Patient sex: M
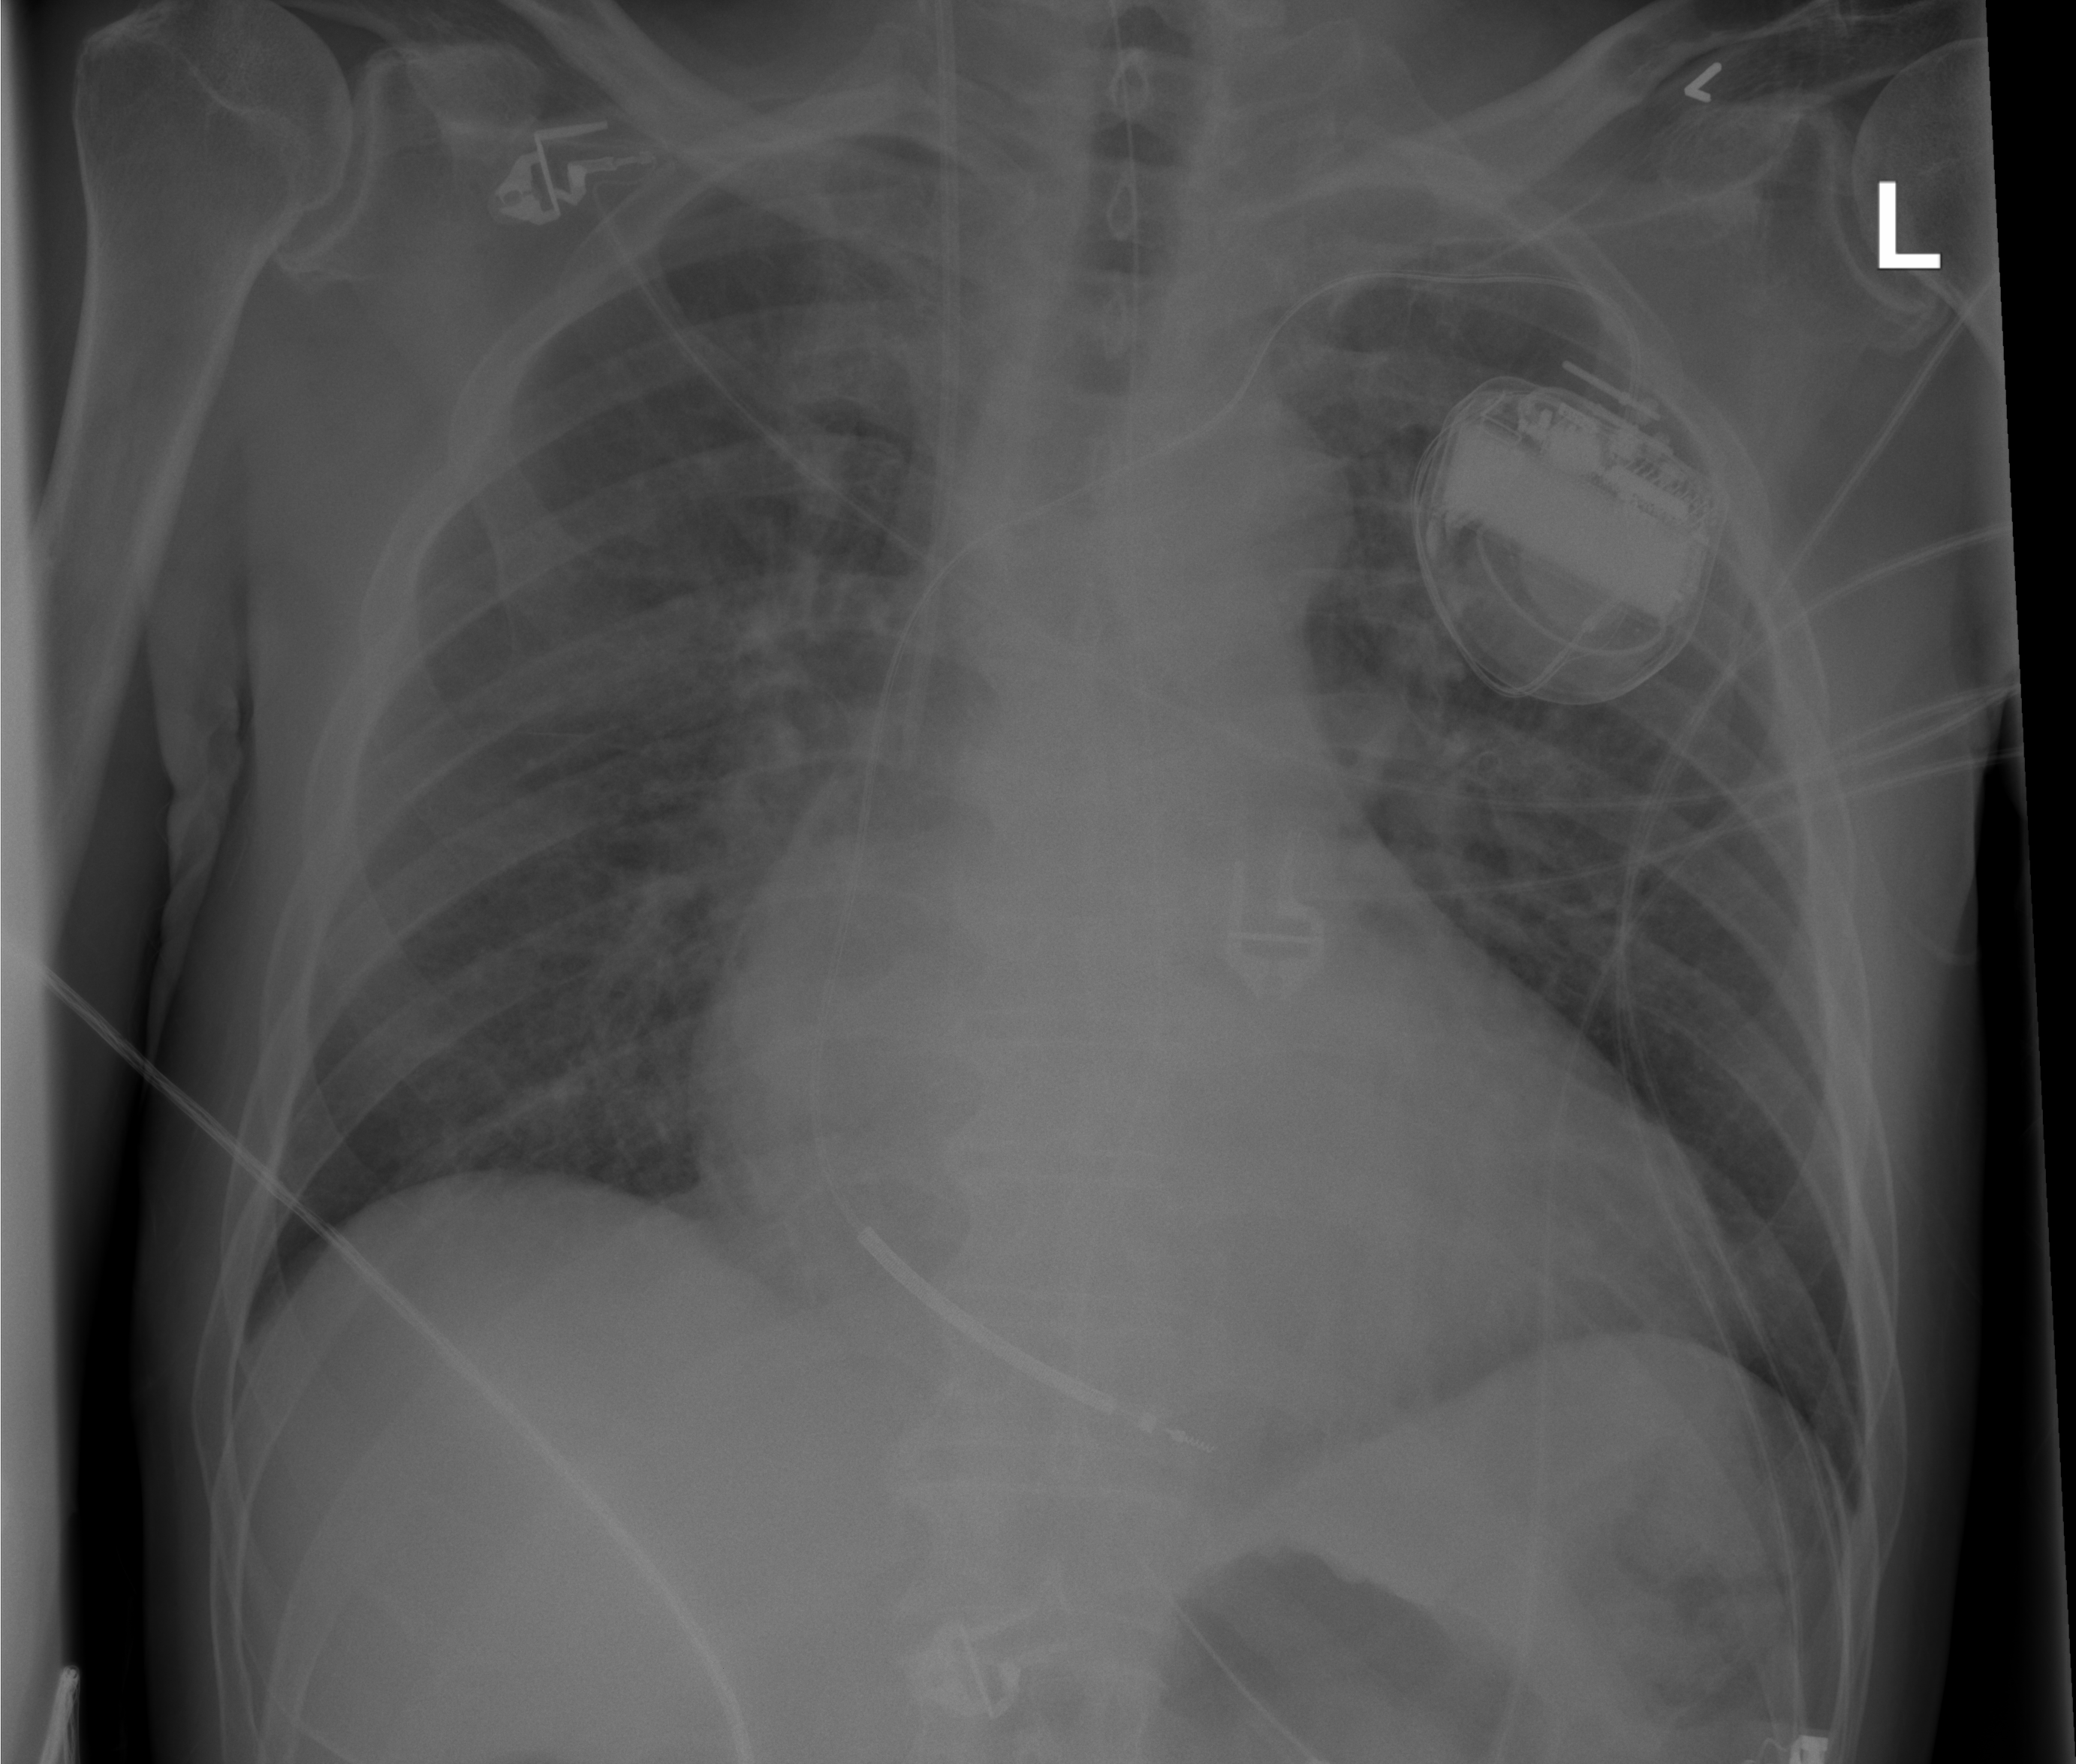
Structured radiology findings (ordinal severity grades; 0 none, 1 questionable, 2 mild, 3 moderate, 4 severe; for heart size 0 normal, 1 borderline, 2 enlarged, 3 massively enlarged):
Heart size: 0
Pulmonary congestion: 2
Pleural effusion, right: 0
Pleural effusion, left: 0
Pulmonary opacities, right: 1
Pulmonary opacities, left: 1
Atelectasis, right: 2
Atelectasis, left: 2